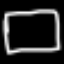
Label: square